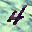
Label: 4